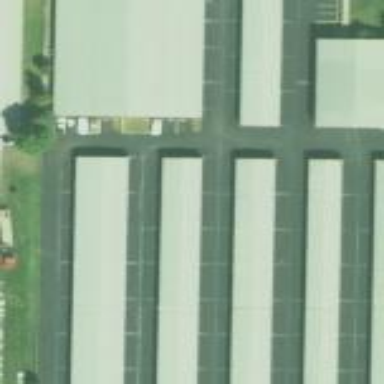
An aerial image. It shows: Storage rental shop.